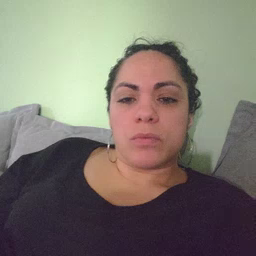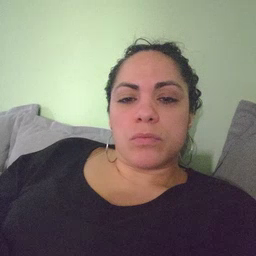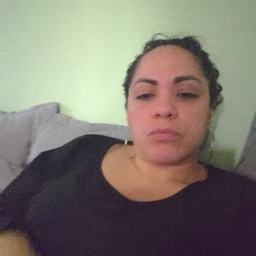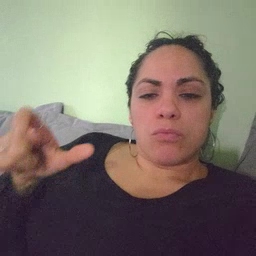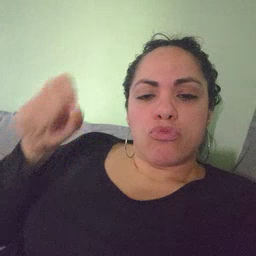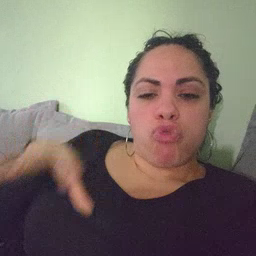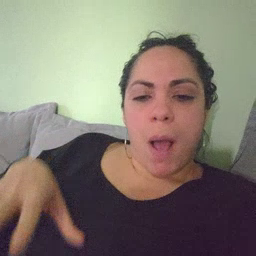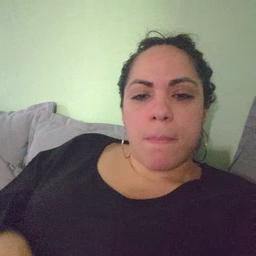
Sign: drop